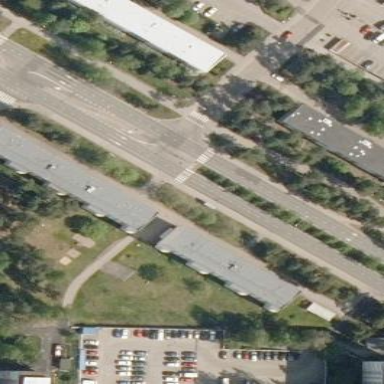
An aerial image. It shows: Flat-roofed apartment building.